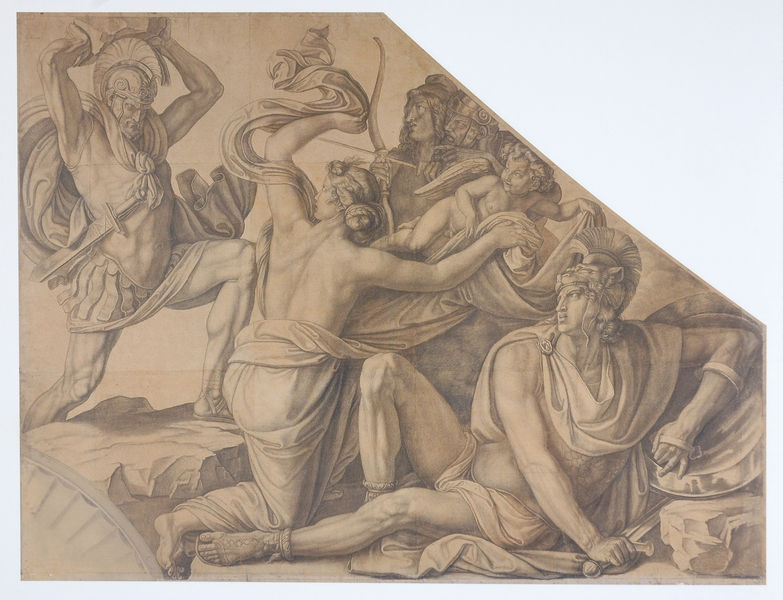
Titel: Aphrodite schützt Paris gegen Menelaos
Künstler: Peter Cornelius
Standort: Berlin
Institution: Alte Nationalgalerie
Schlagwörter: akt, angriff, felsen, flügel, gemälde, hand, kampf, kämpfer, körper, mann, nackt, schatten, schlaf, schurz, umhang, menschen, ocker, braun, frau, frisur, grau, licht, männer, paris, profil, rücken, schwarz, skizze, weiss, zeichnung, tuch, bart, wand, arm, arme, falten, geschichte, stein, wind, gewand, haare, sitzend, stoff, tücher, gewänder, kind, renaissance, engel, putto, beine, federbusch, relief, papier, ecke, liegen, ansicht, bogen, fels, kamm, grafik, graphik, grisaille, figuren, gewalt, krieg, schlacht, soldaten, zopf, muskeln, sandalen, halbnackt, knie, liegend, schild, antike, rückenfigur, druck, stich, schilder, schwert, säbel, waffen, schwerte, soldat, strafe, bleistift, helm, entwurf, mythologie, rüstung, zwickel, rom, karton, römer, helme, sandale, antik, griechen, götter, kampfszene, manierismus, muskel, toga, griechisch, mythos, sage, dolch, krieger, tonig, venus, fresko, helmbusch, amor, wandbild, schütze, legionär, tunika, helden, schlagen, putti, pfeil, sklaven, gefallen, antikisch, schutz, römisch, glyptothek, herakles, tympanon, troja, schacht, höhung, fibel, cornelius, waffenrock, erot, pfeil und bogen, sandalten, troje, werfen, schwet, antzik, schikd, römer#römisch, amenschen, legonär, kömpfer, giechen